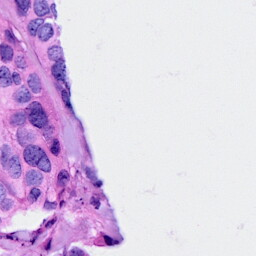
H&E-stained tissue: Breast